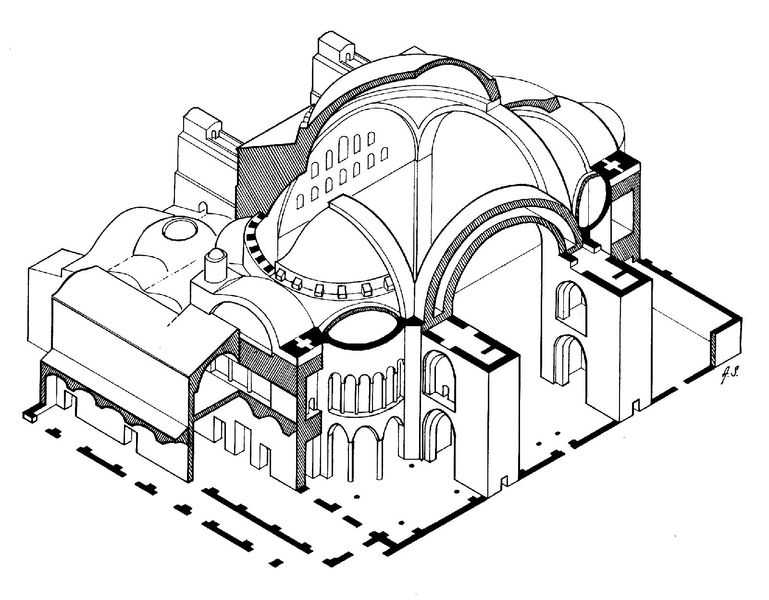
Titel: Konstantinopel (Istanbul), Hagia Sophia
Künstler: Kaiser Justinian
Standort: Konstantinopel (EU - Türkei)
Schlagwörter: fenster, skizze, tür, gebäude, architektur, kirche, kreis, schiff, bogen, fassade, türen, kuppel, tor, bögen, kreuz, moschee, dom, entwurf, tore, mauern, rundbögen, plan, querschnitt, basilika, grundriss, aufriss, bauplan, kupprl, luken, kuooel